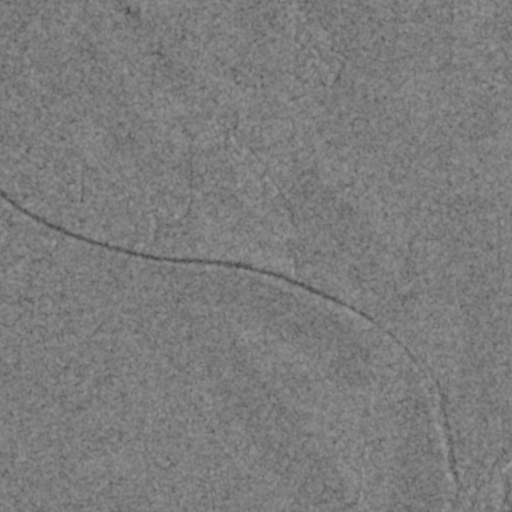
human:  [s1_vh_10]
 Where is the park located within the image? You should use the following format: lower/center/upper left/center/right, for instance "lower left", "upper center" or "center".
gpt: The park is located in the lower left of the image.
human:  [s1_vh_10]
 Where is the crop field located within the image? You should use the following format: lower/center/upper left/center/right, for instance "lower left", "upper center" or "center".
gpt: There is no crop field in the image.

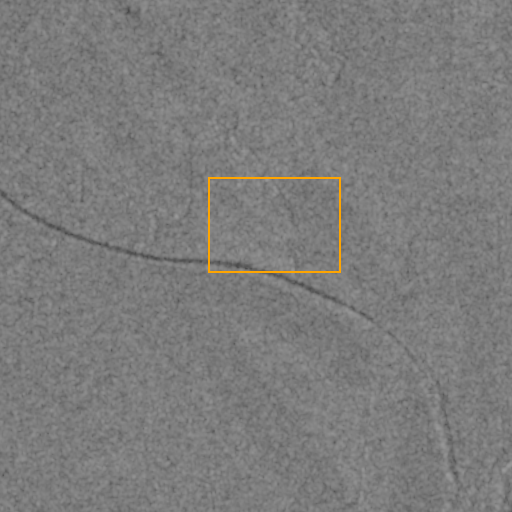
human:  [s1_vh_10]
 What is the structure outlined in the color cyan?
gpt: There is no cyan outline.
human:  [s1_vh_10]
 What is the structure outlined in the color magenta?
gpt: There is no structure outlined in magenta.